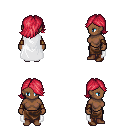
a pixel art fantasy rpg character, female body template, human, dark skin, white cape, robe skirt, ruby red swoop hairstyle, leather bracers, brown shoes, four views (front, back, left, right), 2x2 character sprite sheet, small pixel art, hard edges, no anti-aliasing